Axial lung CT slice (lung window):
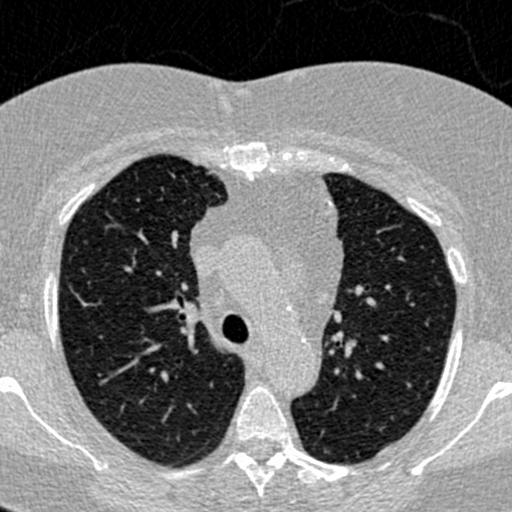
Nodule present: no